Lunar surface albedo tile
Center latitude: -29.53
Center longitude: -34.511
Resolution (meters per pixel, mean): 132.28
Tile area (km^2): 17391.05
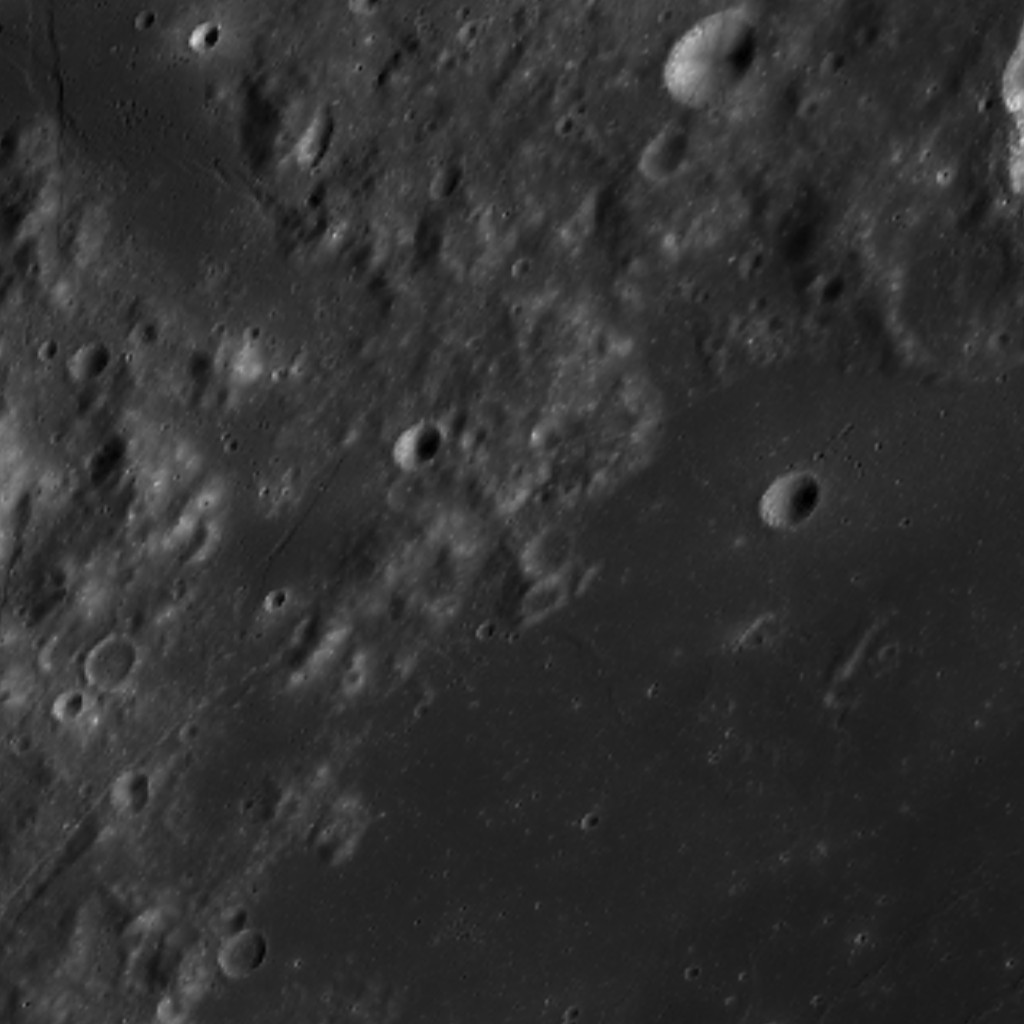